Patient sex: M
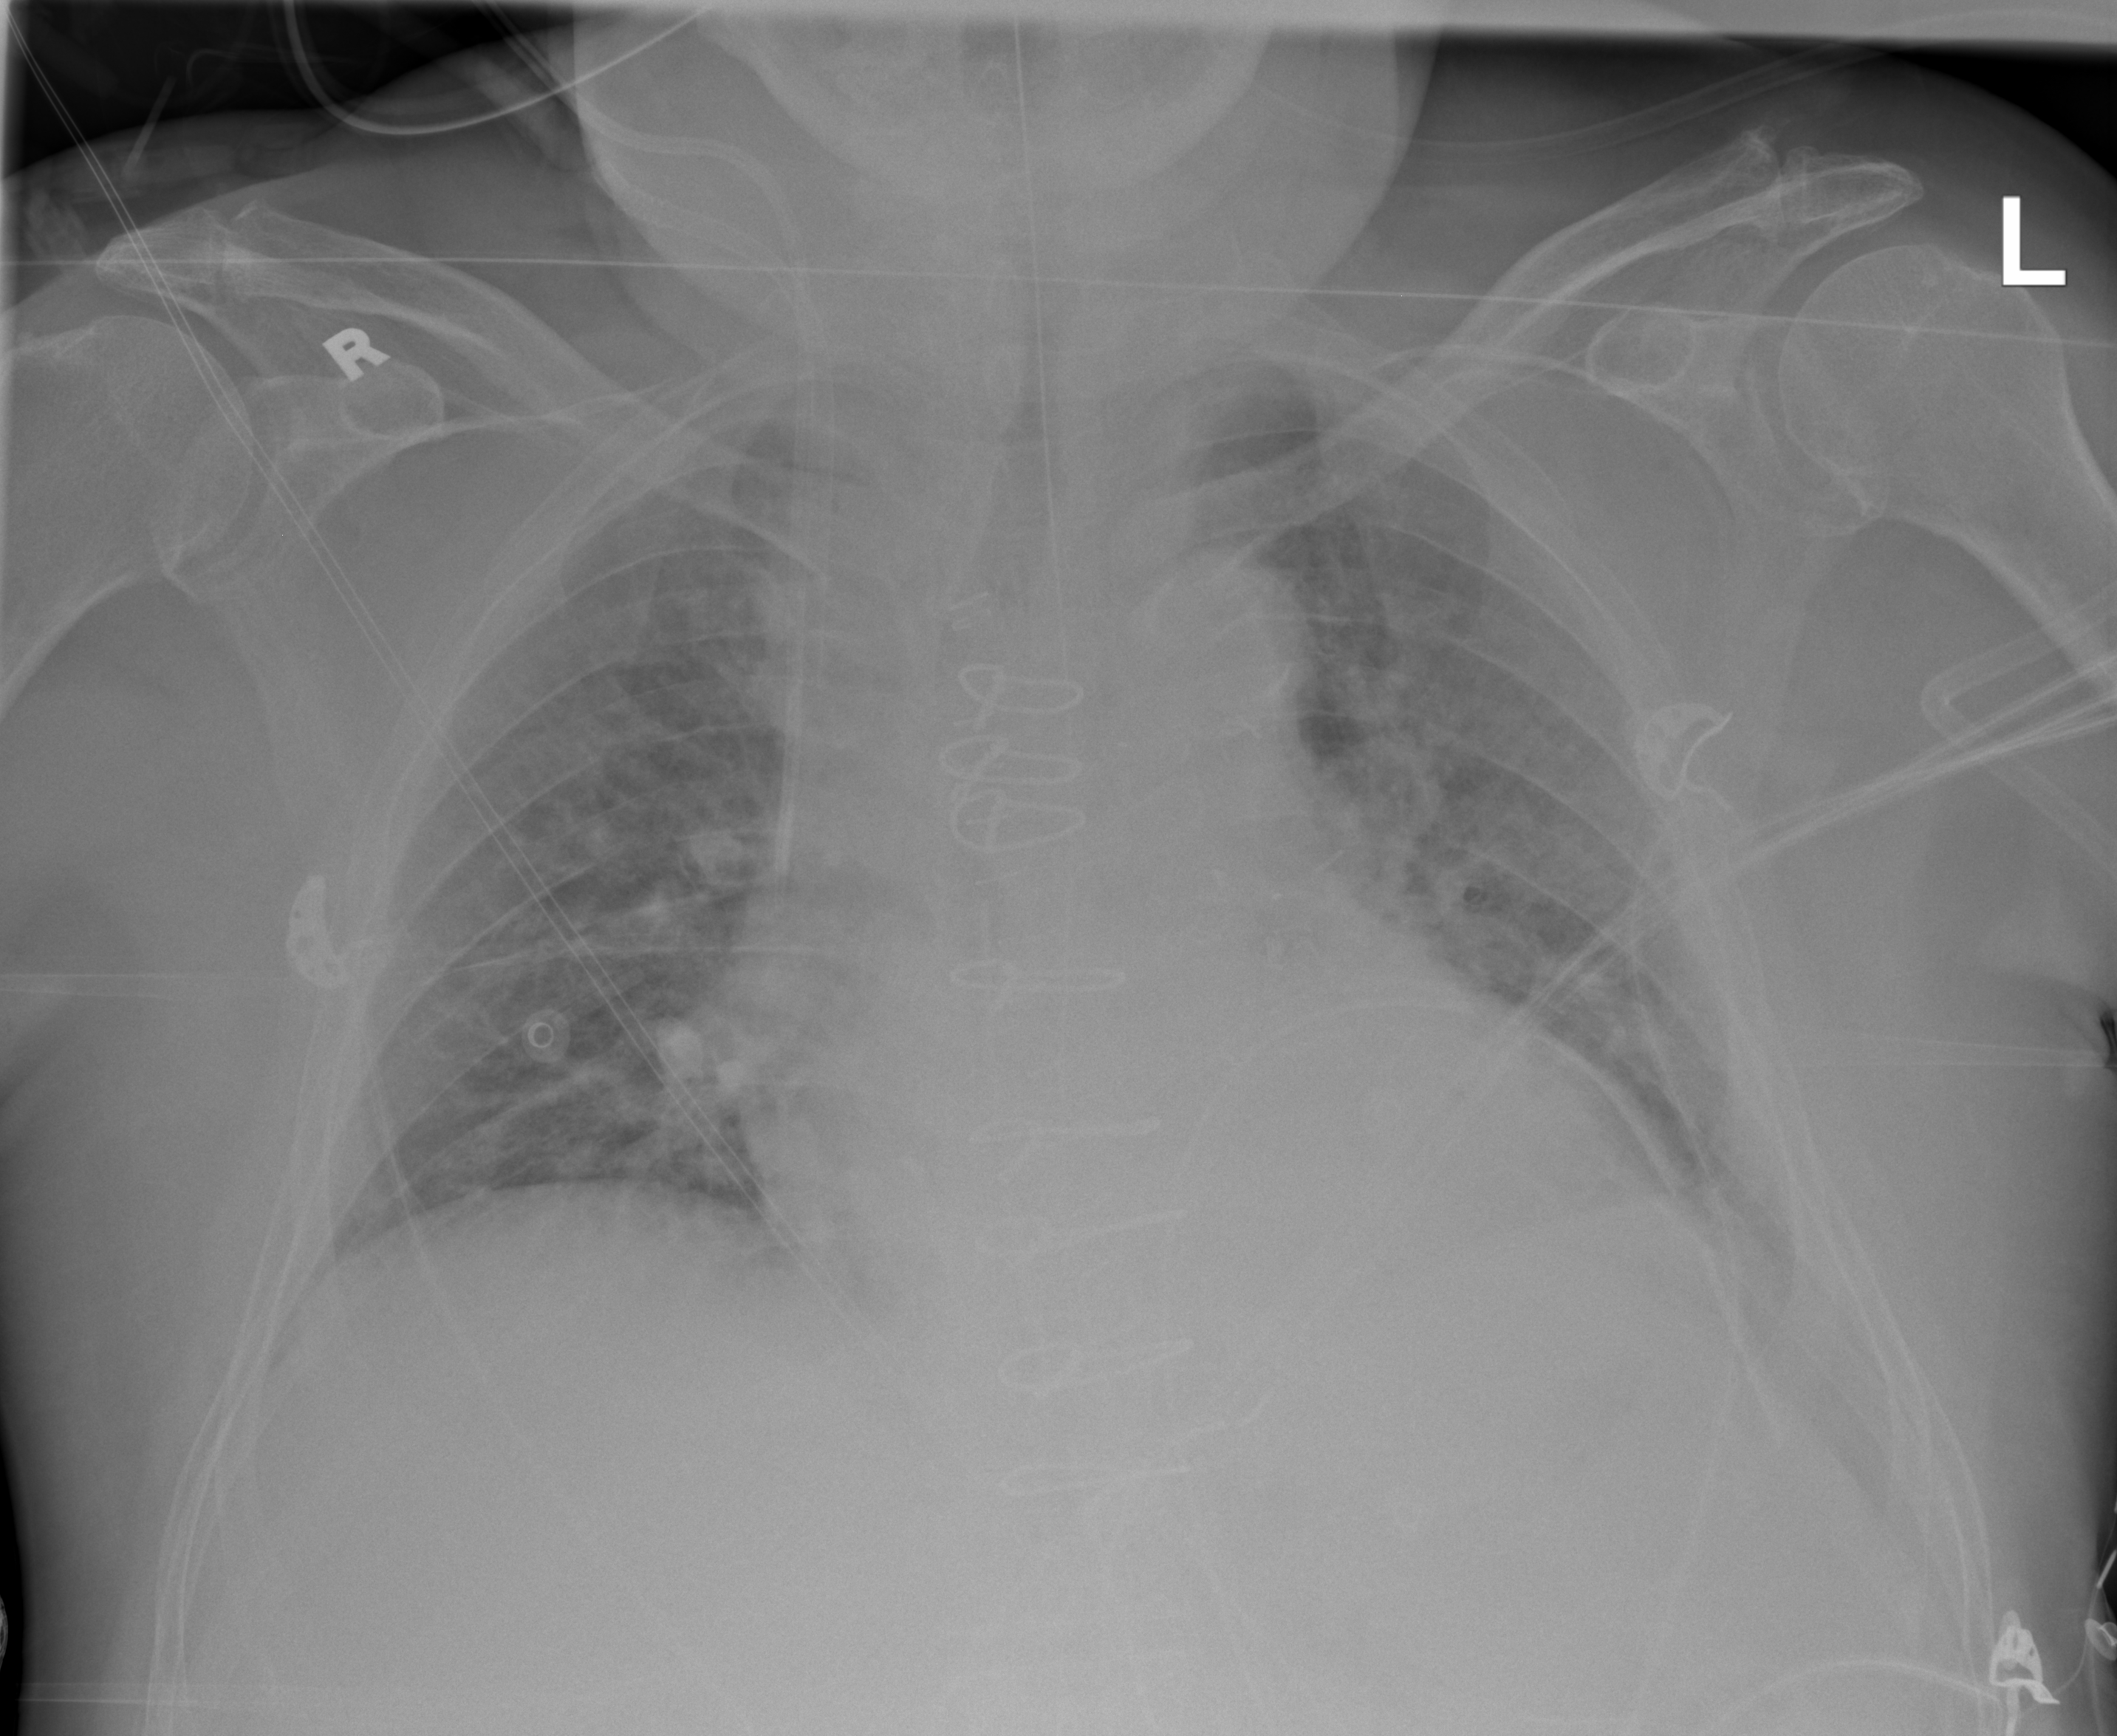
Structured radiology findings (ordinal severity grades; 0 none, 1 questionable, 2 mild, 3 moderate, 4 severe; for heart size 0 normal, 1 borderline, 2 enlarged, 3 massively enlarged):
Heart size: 2
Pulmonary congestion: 2
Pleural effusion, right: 0
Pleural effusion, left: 1
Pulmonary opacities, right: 2
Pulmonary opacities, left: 2
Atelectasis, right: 2
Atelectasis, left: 2